Question: I'm having problems in several versions of Chrome when trying to scroll through a short (25 item) list in my app. The screen smears like so:

I've stripped the controller and 'ng-repeat' element so that there are no watchers whatsoever. It's simply adding binding for basic attributes.
I'm also using angular ui-router, and this is inside of a 'ui-view'.
Problem is somewhat consistent in Chrome and shows up in Safari as well. No problems in Firefox (that I can tell). Have not tested in IE.
Any idea what is causing this behavior?
Also potentially noteworthy: this goes away on my laptop (MBP) if I plug in an external mouse. Not sure why. It is a problem on other machines too though, so not specific to my setup.
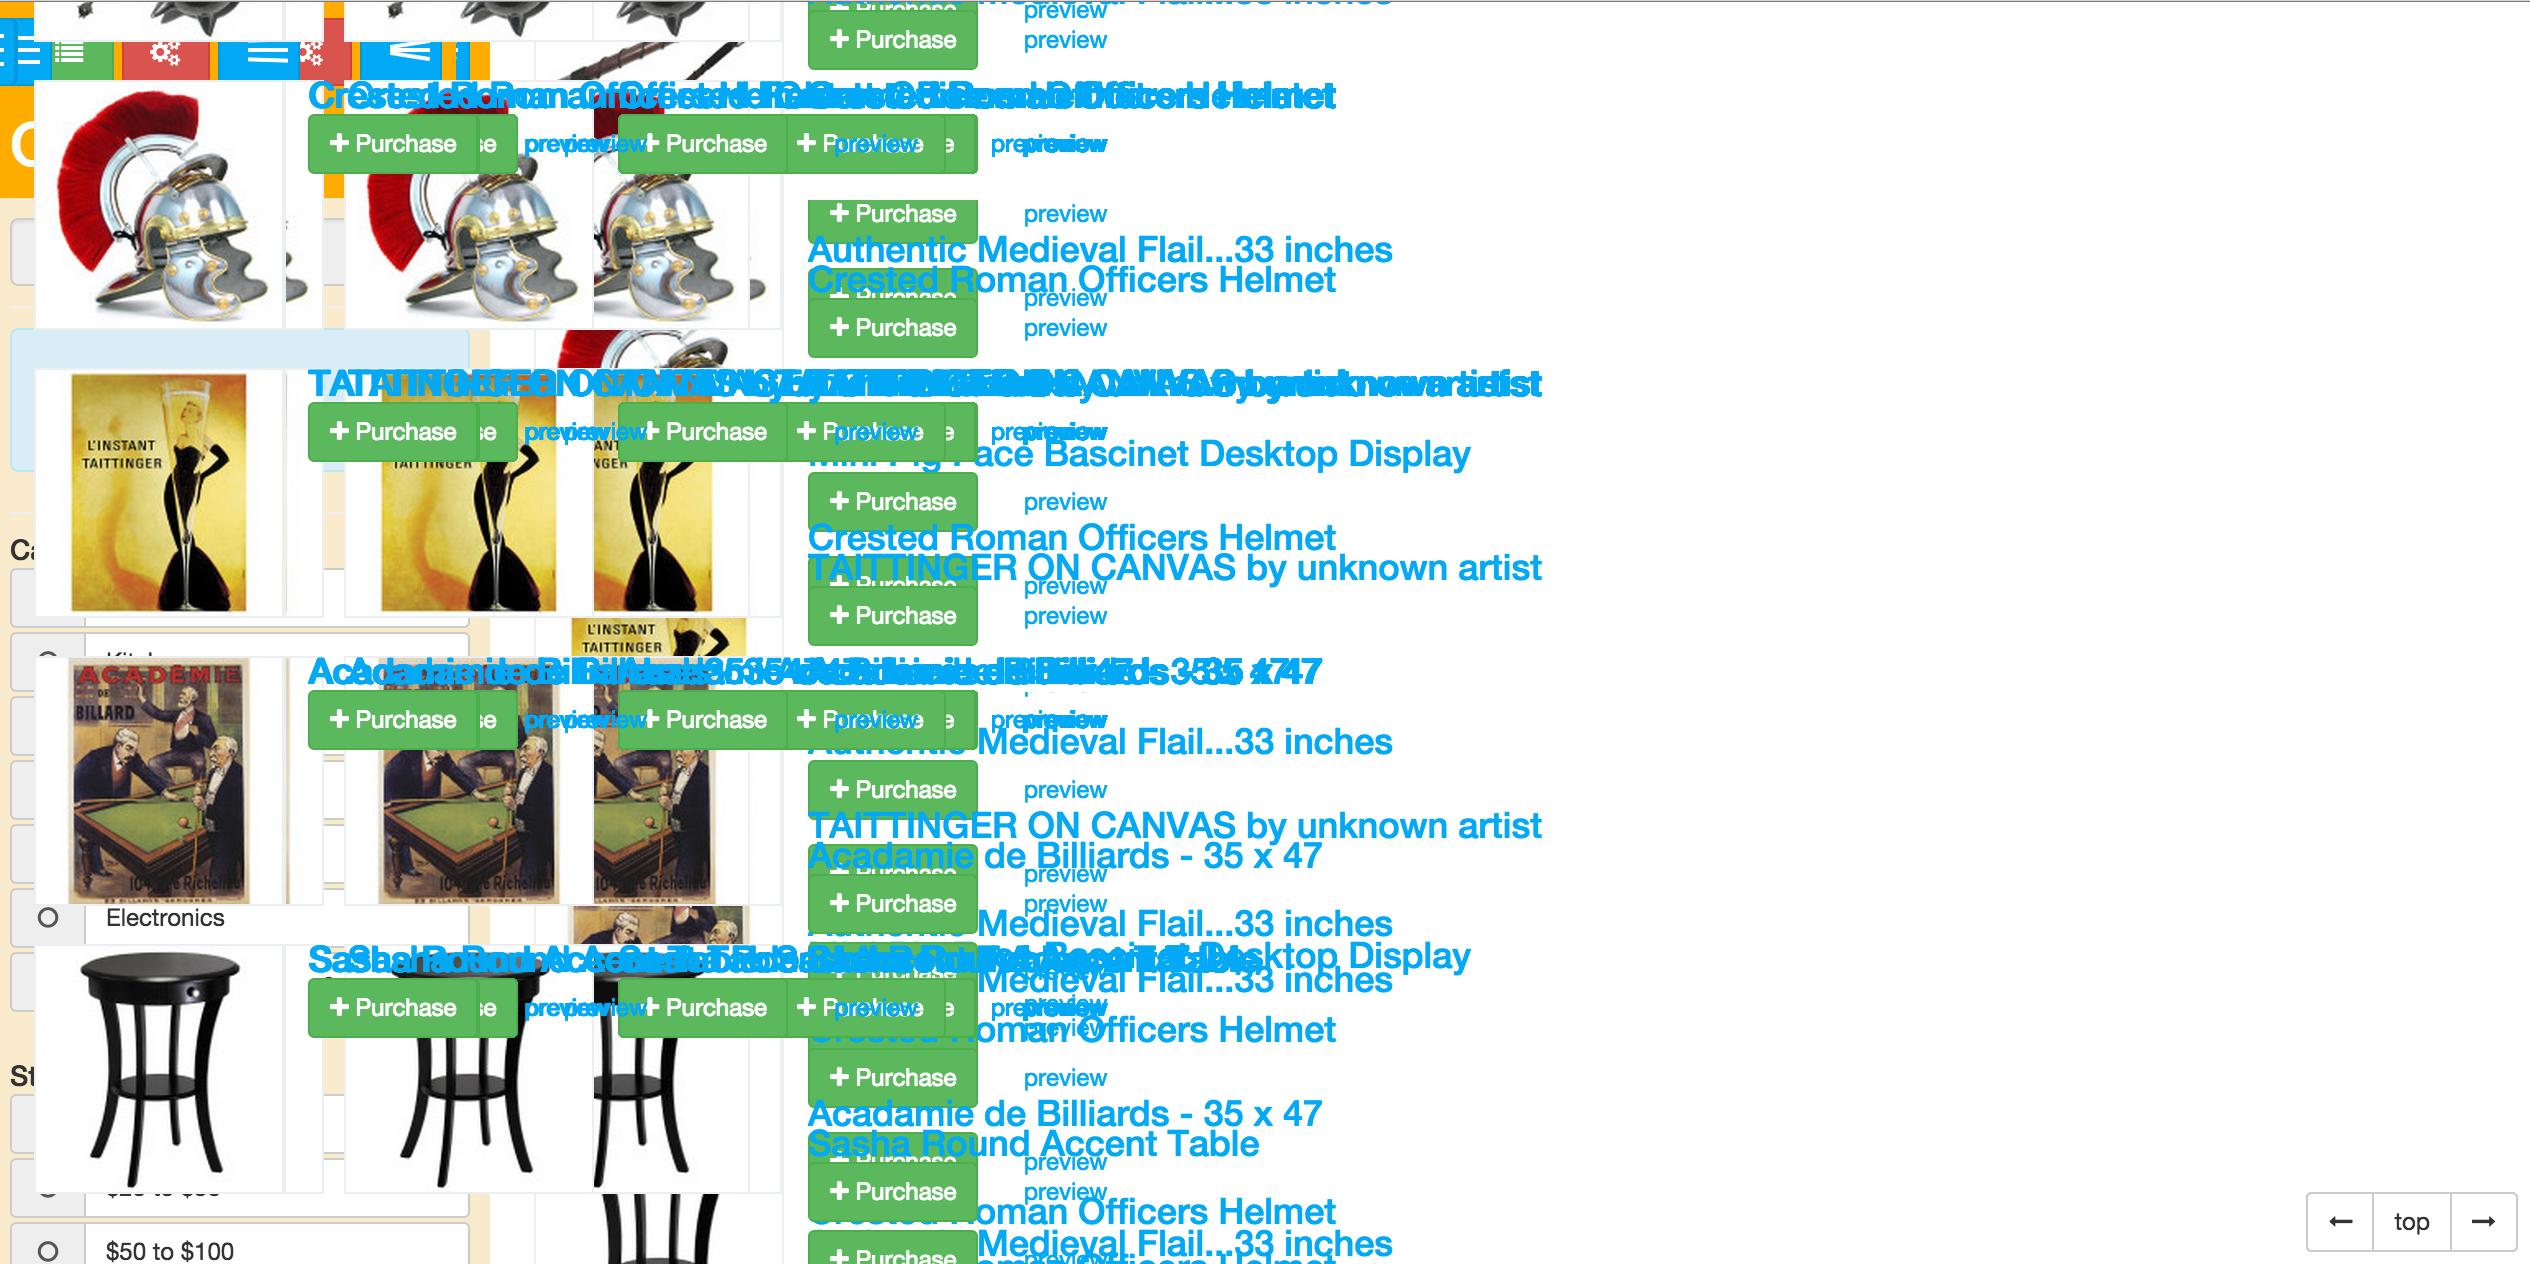
Answer: I'm able to reproduce the behavior consistently by setting 'height: 100%' on any element being used for 'ui-view'. I had originally done this to allow for pushed (but not sticky) footers, but will need to find a workaround.
Removing 'height: 100%' from the 'ui-view' elements solved this for me.